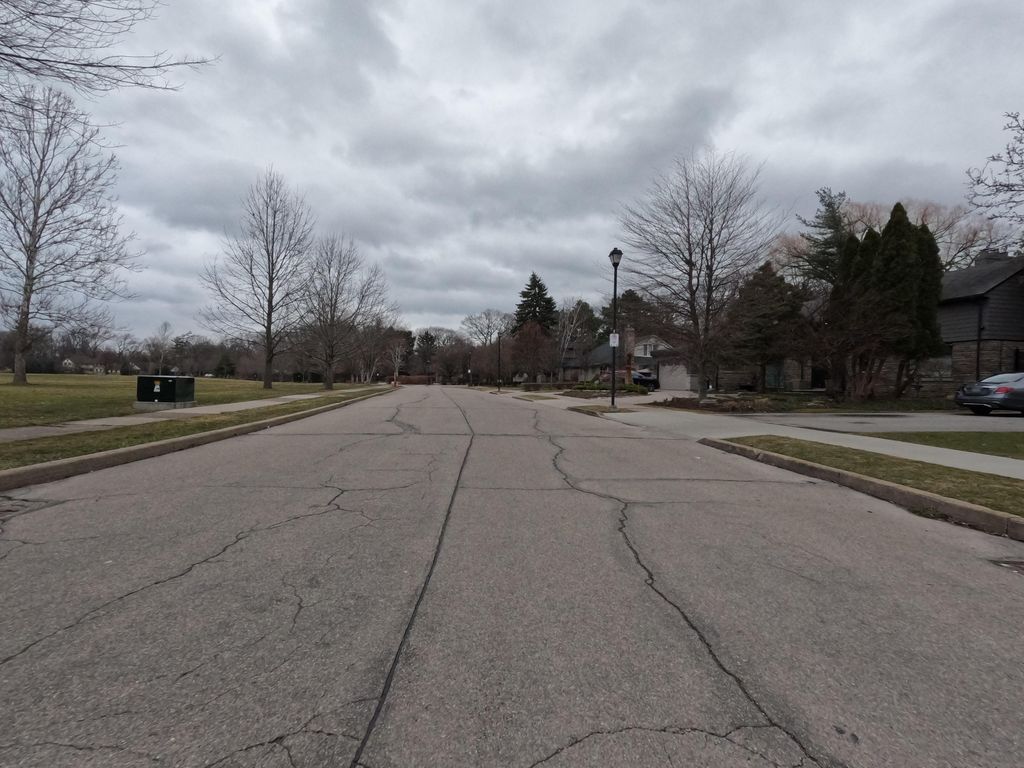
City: hamilton